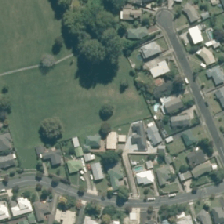
Land cover: urban_parkland